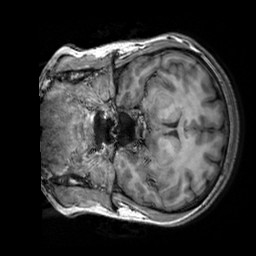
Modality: T1w
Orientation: coronal
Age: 29
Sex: female
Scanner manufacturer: siemens
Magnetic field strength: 3 T
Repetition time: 2.3 s
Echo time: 0.00303 s